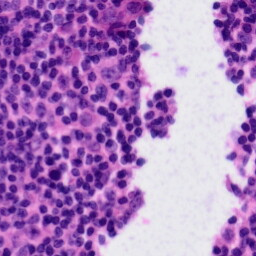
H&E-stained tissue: Tonsil